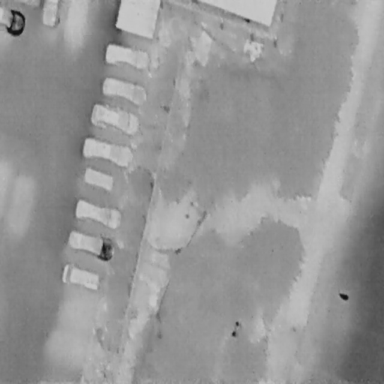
There are nine Cars in the infrared image.